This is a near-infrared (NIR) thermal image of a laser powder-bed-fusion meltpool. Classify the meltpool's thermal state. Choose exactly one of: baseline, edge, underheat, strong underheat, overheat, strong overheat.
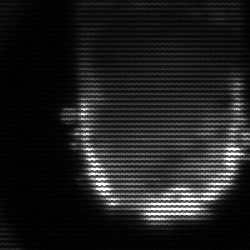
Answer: baseline